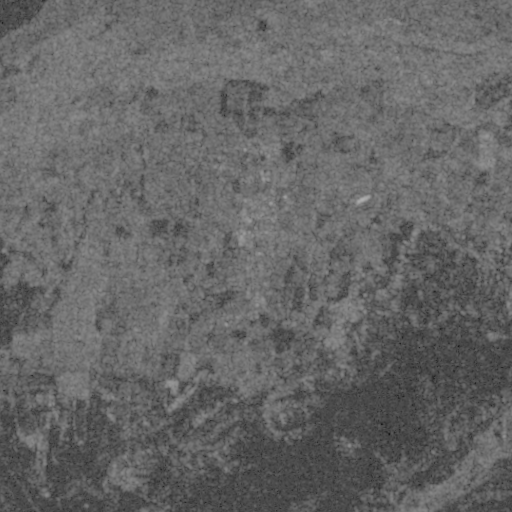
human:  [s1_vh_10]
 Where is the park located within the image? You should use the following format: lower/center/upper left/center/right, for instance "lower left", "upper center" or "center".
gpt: The park is located in the upper center of the image.
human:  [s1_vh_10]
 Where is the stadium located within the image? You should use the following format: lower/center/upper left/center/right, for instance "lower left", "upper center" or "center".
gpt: The stadium is located in the center of the image.
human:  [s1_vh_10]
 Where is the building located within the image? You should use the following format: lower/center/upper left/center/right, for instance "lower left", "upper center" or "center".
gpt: There is no building in the image.

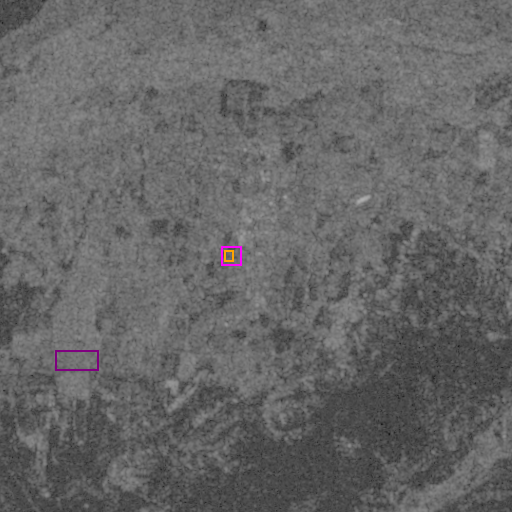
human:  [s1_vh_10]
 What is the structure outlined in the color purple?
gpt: The structure outlined in purple is a crop field.
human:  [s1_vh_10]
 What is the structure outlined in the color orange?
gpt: The structure outlined in orange is a park.
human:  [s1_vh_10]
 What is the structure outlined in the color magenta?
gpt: The structure outlined in magenta is a stadium.
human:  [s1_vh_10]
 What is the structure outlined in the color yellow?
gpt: There is no yellow outline.